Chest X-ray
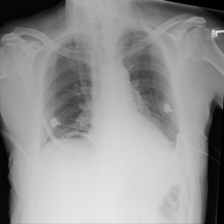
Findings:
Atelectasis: negative
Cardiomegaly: negative
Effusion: negative
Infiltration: negative
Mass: negative
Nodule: negative
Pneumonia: negative
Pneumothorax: negative
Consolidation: negative
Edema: negative
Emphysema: negative
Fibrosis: negative
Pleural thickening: negative
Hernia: negative